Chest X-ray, AP view. Patient: 59 years old, sex F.
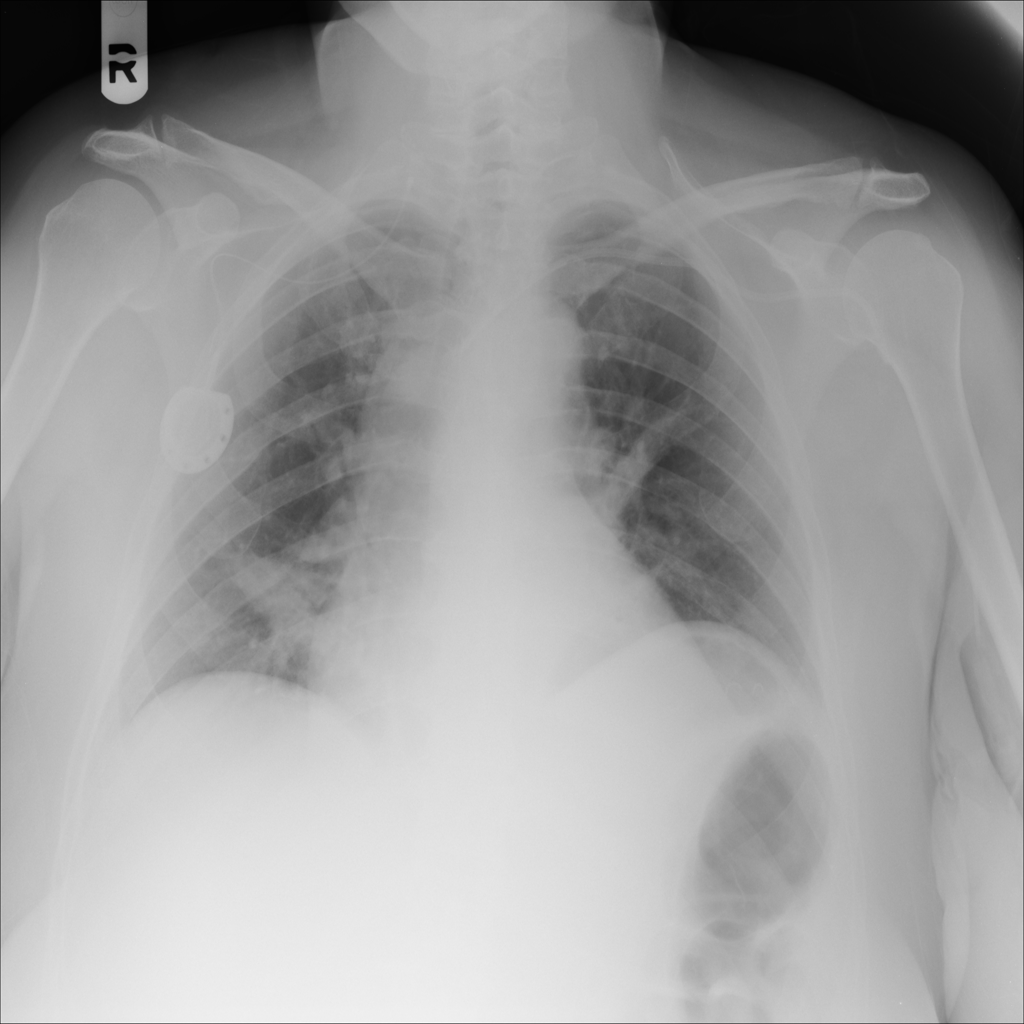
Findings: Atelectasis